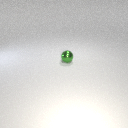
small green metal sphere